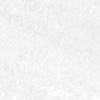
Label: no_change